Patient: sex F, age 43
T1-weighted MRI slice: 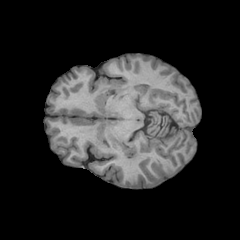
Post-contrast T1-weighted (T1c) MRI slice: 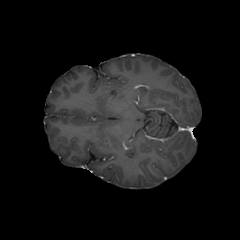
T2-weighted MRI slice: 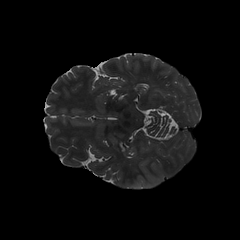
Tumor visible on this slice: yes
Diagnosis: Astrocytoma, IDH-wildtype
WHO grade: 3